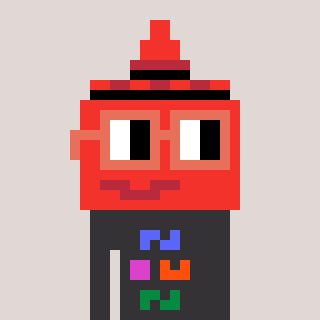
a pixel art character with square orange glasses, a ketchup-shaped head and a grayscale-colored body on a warm background